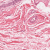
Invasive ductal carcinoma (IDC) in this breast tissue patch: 0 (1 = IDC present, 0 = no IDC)